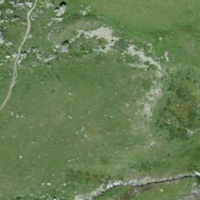
EUNIS habitat code: 26
Species observed at this site:
Podisma pedestris